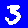
Digit: 3